Chest X-ray. View position: AP
Patient age: 58
Patient sex: M
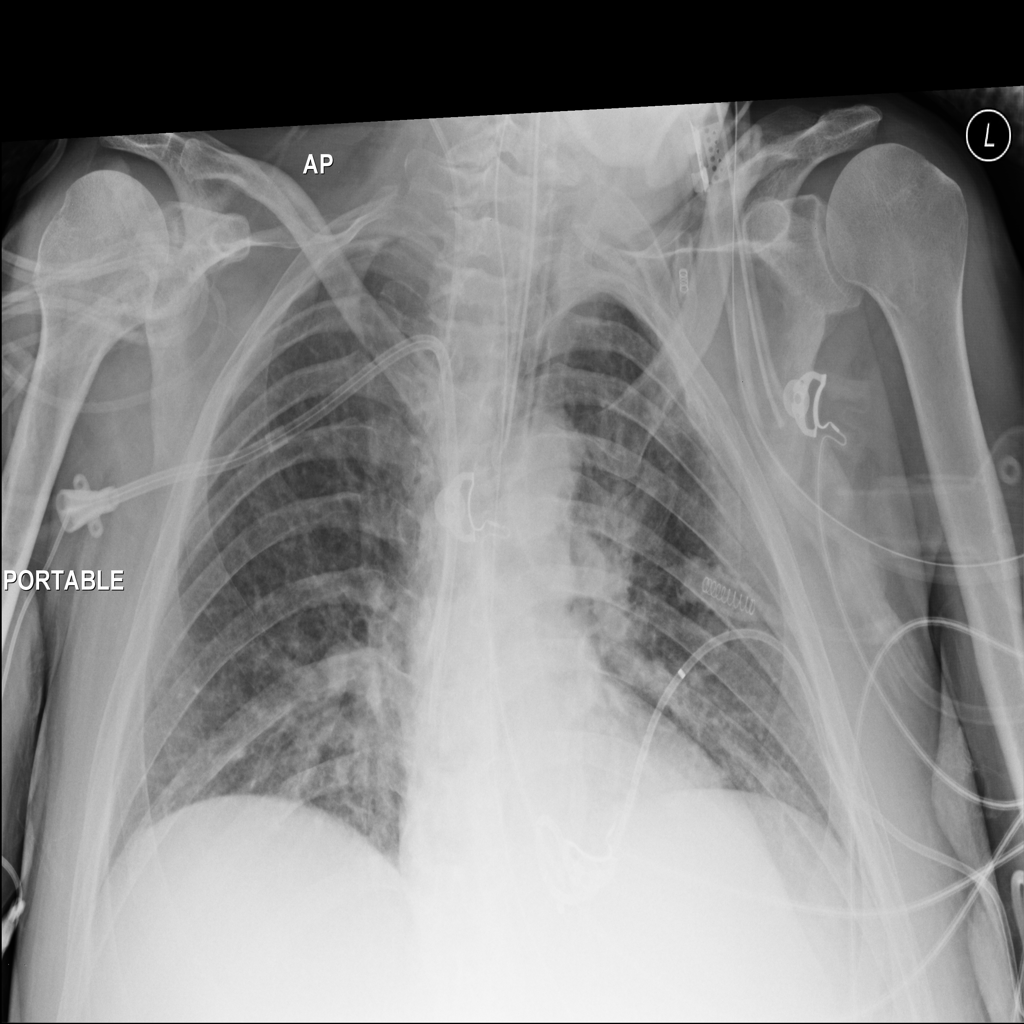
Finding: Pneumothorax